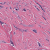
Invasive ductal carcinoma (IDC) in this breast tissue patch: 1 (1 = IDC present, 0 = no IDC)